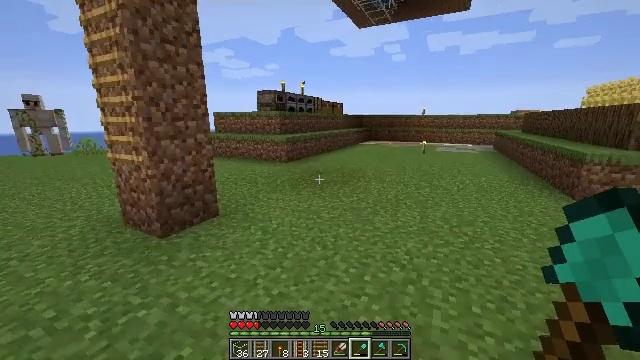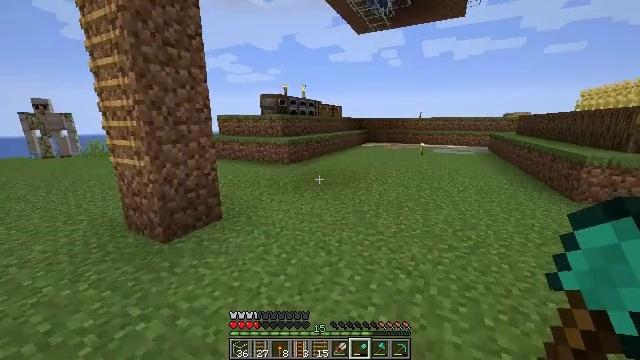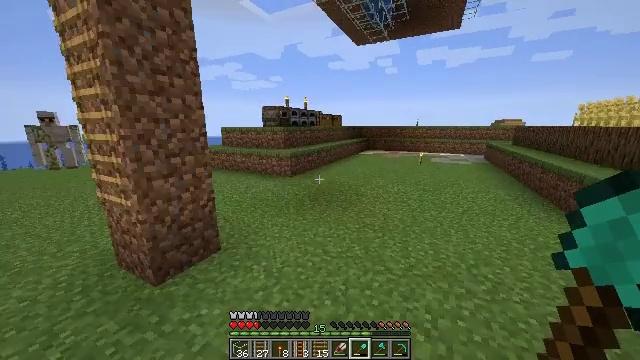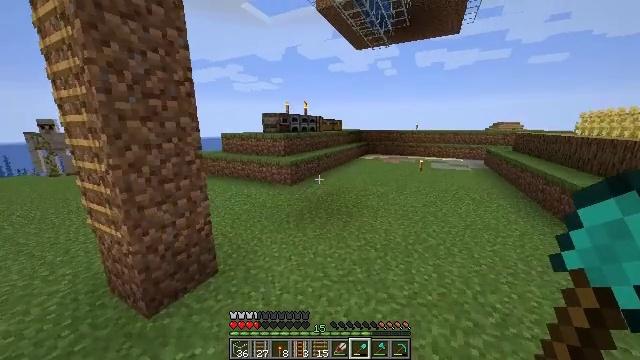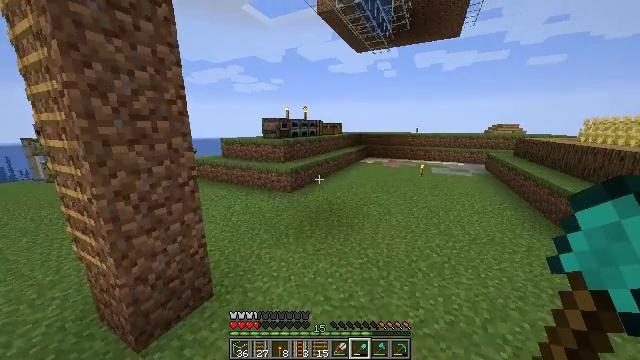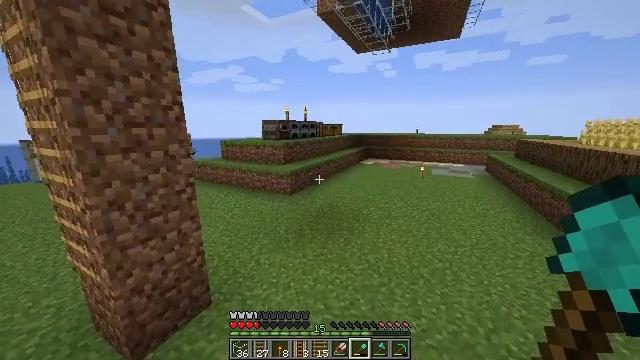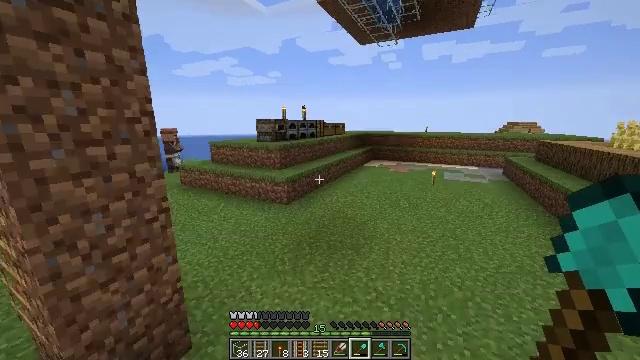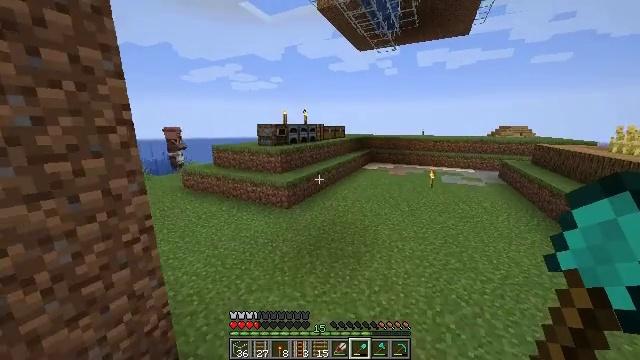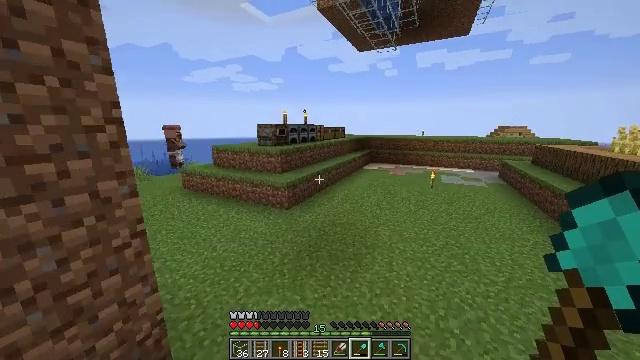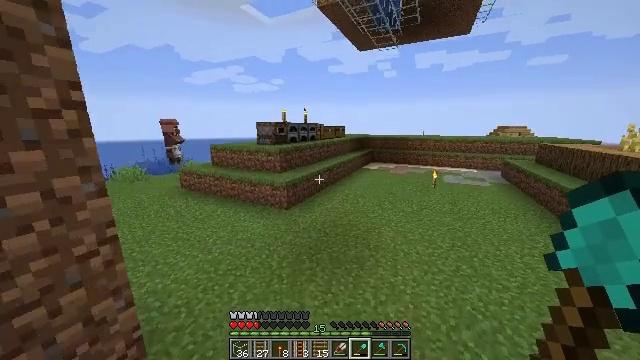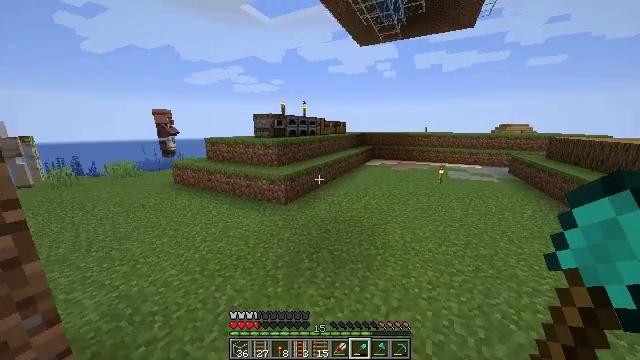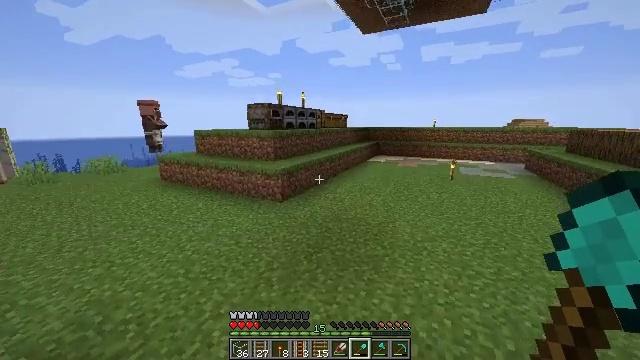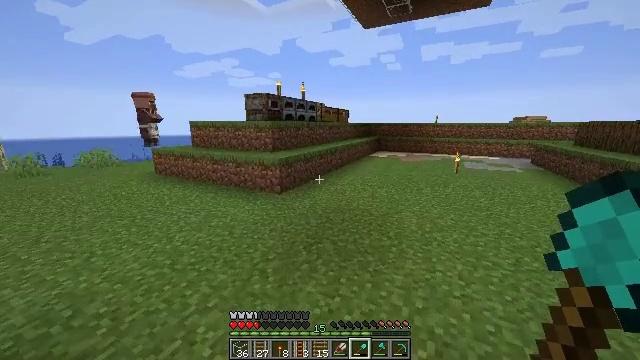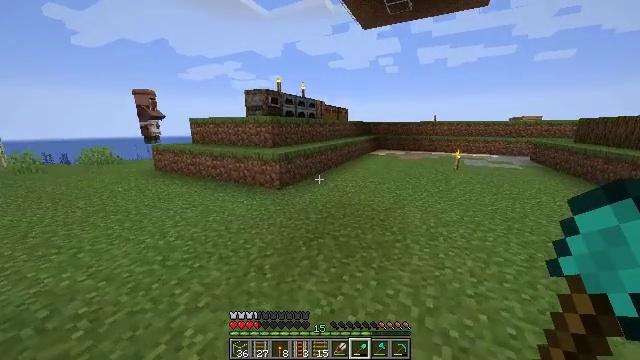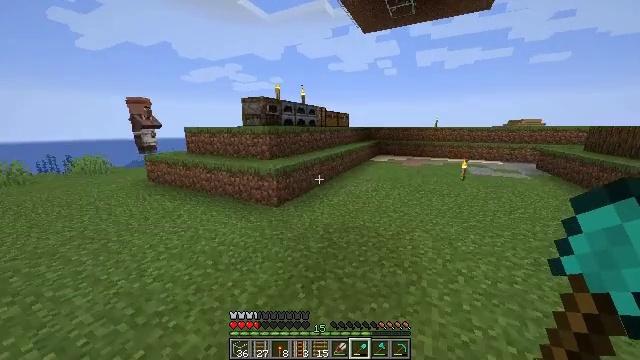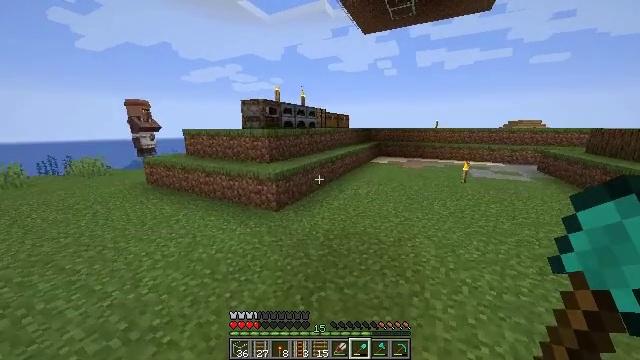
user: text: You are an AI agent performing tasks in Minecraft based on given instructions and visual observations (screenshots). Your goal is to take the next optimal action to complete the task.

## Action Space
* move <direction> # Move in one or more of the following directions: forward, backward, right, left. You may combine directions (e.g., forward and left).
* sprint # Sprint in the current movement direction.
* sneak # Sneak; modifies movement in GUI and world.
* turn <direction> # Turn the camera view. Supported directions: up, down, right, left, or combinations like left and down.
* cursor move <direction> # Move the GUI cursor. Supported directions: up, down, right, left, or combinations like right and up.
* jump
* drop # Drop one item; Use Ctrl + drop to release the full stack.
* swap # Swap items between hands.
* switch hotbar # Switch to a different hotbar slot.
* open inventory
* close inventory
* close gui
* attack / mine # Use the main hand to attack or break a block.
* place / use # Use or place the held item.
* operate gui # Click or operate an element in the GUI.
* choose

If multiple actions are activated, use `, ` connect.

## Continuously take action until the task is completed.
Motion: motion action
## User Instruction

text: Break the white bed to relocate it.
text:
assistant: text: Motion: move forward, sprint, jump
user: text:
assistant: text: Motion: move forward, sprint, jump
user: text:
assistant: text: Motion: move forward, sprint, jump
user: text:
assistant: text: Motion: move forward, jump
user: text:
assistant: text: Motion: move forward, jump
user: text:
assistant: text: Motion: move forward, jump
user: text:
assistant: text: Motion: move forward, jump
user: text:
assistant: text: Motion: move forward, jump
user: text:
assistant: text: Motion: move forward, jump
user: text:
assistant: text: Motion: move forward, jump
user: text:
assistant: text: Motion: move forward, jump
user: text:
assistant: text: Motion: move forward, jump
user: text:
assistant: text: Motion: move forward, jump
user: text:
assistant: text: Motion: move forward, sprint, jump
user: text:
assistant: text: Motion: move forward, sprint, jump
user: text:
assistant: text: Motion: move forward, sprint, jump
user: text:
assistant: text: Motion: move forward, sprint, jump
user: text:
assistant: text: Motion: move forward, jump
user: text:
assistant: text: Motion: move forward, jump
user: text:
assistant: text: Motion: move forward, jump
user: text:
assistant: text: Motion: move forward, jump
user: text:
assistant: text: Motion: move forward, jump
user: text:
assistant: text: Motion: move forward, turn right, jump
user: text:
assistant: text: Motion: move forward, jump
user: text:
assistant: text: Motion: move forward, sprint, jump
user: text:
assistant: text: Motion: move forward, sprint, jump
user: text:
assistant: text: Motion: move forward, sprint, jump
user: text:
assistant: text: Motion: move forward, sprint, jump
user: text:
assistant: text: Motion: move forward, jump
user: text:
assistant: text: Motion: move forward, jump